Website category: jobs
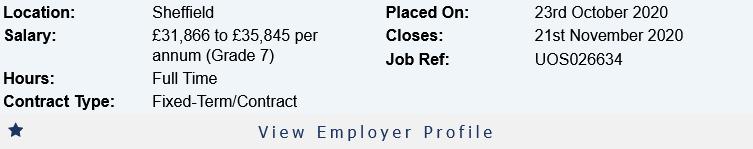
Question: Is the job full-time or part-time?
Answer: Full Time

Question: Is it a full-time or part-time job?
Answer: Full Time

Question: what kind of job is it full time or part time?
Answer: Full Time

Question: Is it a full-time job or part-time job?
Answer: Full Time

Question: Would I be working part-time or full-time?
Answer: Full Time

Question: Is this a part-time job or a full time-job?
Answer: Full Time

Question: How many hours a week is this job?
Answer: Full Time

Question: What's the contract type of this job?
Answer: Fixed-Term/Contract

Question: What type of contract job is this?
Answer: Fixed-Term/Contract

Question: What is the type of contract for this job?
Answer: Fixed-Term/Contract

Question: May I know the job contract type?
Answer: Fixed-Term/Contract

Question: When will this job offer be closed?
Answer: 21st November 2020

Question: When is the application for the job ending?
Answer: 21st November 2020

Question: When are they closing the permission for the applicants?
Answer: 21st November 2020

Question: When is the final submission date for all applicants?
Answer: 21st November 2020

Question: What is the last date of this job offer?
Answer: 21st November 2020

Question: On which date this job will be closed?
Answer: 21st November 2020

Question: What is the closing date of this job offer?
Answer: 21st November 2020

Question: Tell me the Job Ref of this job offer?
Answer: UOS026634

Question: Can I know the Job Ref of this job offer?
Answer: UOS026634

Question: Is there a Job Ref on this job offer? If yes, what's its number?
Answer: UOS026634

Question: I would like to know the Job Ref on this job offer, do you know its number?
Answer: UOS026634

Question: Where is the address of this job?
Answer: Sheffield

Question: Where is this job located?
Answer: Sheffield

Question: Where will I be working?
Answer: Sheffield

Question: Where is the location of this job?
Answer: Sheffield

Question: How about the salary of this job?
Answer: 31,866 to 35,845 per annum (Grade 7)

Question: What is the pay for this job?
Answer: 31,866 to 35,845 per annum (Grade 7)

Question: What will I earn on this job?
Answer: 31,866 to 35,845 per annum (Grade 7)

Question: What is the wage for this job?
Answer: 31,866 to 35,845 per annum (Grade 7)

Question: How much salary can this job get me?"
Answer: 31,866 to 35,845 per annum (Grade 7)

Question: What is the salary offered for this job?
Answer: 31,866 to 35,845 per annum (Grade 7)

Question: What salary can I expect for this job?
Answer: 31,866 to 35,845 per annum (Grade 7)

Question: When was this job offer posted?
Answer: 23rd October 2020

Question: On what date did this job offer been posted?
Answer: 23rd October 2020